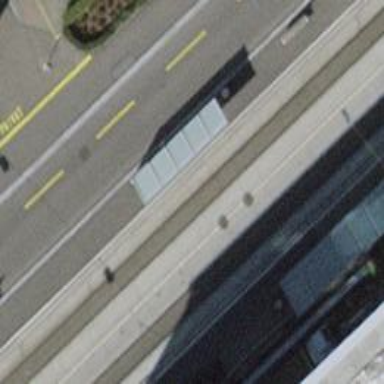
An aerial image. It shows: Public transport stop position.